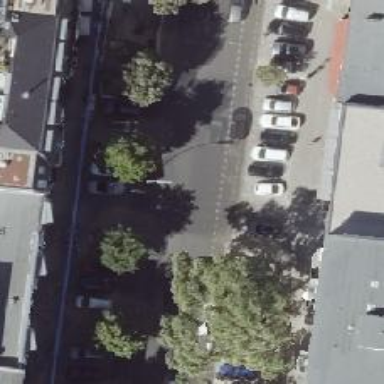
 featuring separate sidewalk and exclusive cycle lanes on both sides. There are parking lanes on both sides as well."